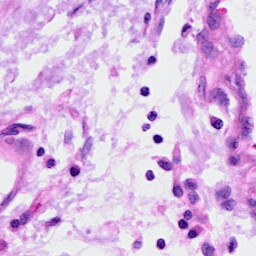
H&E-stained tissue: Ovarian